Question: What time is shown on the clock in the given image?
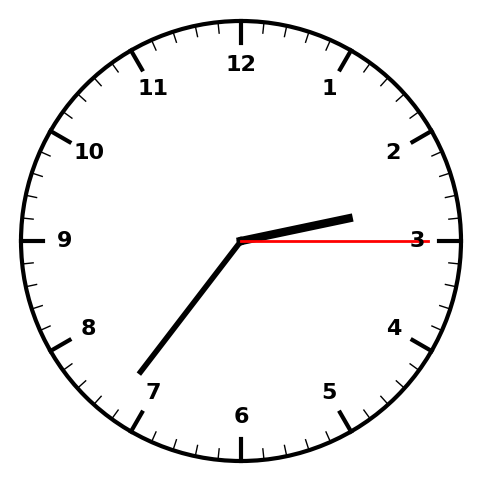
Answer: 02:36:15